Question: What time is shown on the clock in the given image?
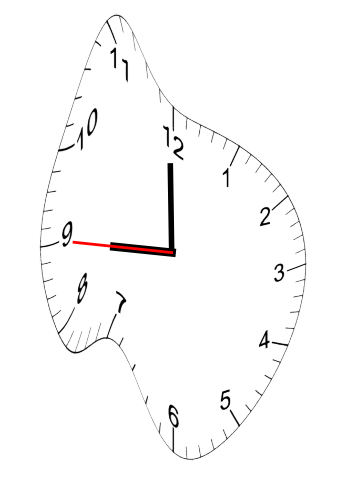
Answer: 08:59:45